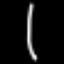
Label: line